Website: crate-barrel
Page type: receipt
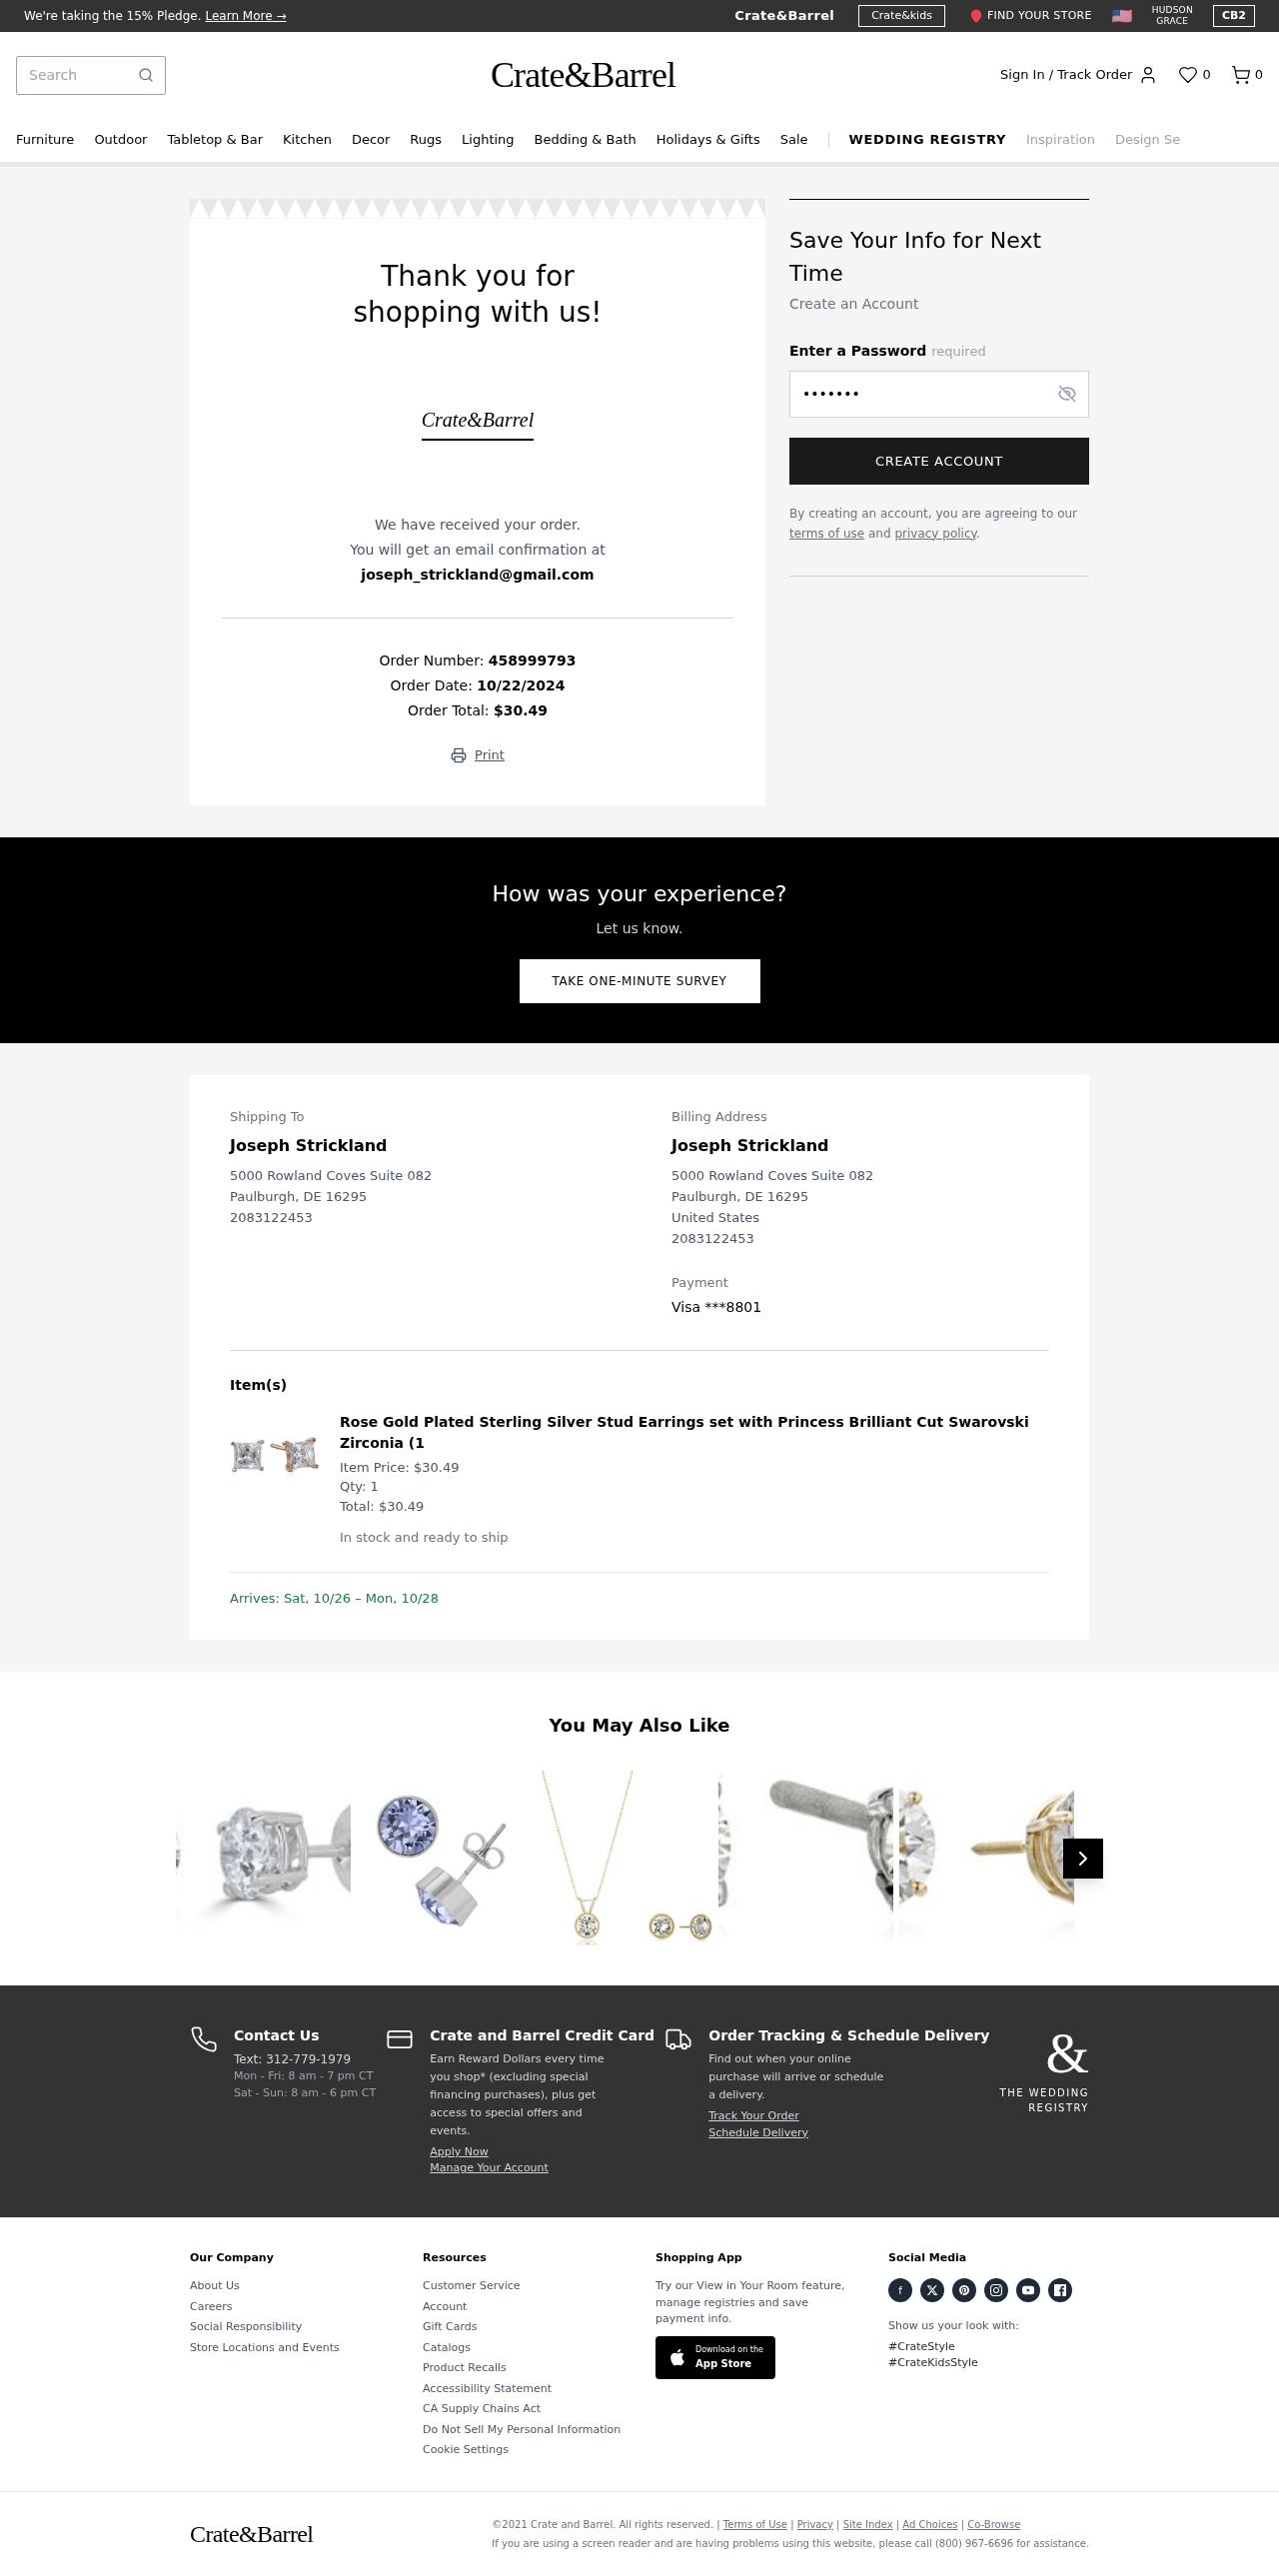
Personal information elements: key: PII_CARD_LAST4
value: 8801
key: PII_CARD_TYPE
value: Visa
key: PII_CITY
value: Paulburgh
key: PII_COUNTRY
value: United States
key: PII_EMAIL
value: joseph_strickland@gmail.com
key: PII_FULLNAME
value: Joseph Strickland
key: PII_PHONE
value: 2083122453
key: PII_POSTCODE
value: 16295
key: PII_STATE_ABBR
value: DE
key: PII_STREET
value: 5000 Rowland Coves Suite 082
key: PII_FULLNAME2
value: Joseph Strickland
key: PII_STREET2
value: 5000 Rowland Coves Suite 082
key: PII_CITY2
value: Paulburgh
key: PII_STATE_ABBR2
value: DE
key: PII_POSTCODE2
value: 16295
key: PII_PHONE2
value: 2083122453
Product elements: key: PRODUCT1_NAME
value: Rose Gold Plated Sterling Silver Stud Earrings set with Princess Brilliant Cut Swarovski Zirconia (1
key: PRODUCT1_PRICE
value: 30.49
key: PRODUCT1_QUANTITY
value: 1
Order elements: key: ORDER_NUM_ITEMS
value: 0
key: ORDER_ID
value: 458999793
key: ORDER_DATE
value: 10/22/2024
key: ORDER_TOTAL
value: $30.49
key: ORDER_ITEM_TOTAL
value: $30.49
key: ORDER_DELIVERY_DATE
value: Sat, 10/26 – Mon, 10/28
Search elements: key: HEADER_SEARCH
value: Search
Other elements: key: FAVORITES_COUNT
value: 0